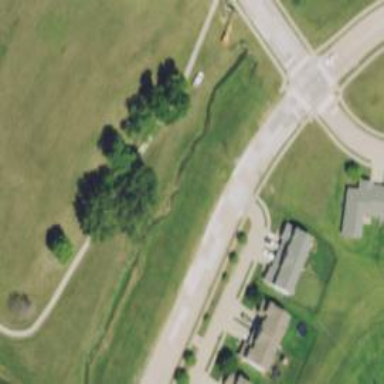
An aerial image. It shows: Unmarked crossing on the road.